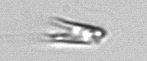
Label: Chrysochromulina_lanceolata